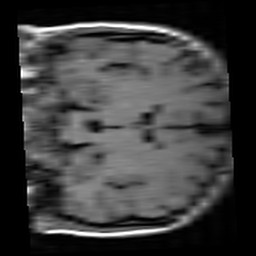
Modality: T1w
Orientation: coronal
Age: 21
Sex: female
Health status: healthy
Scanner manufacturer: siemens
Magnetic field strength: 3 T
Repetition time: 4.1 s
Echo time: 0.0085 s